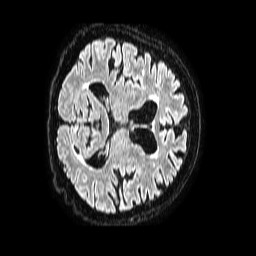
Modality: FLAIR
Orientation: axial
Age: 73
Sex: female
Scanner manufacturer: philips
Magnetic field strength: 1.5 T
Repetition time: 4.8 s
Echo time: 0.3 s